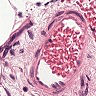
Metastatic tissue present: no